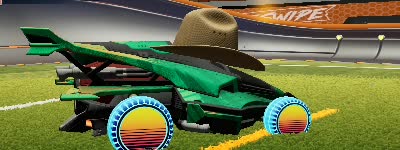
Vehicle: aftershock